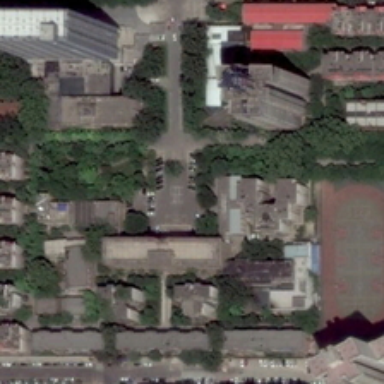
Many trees are planted in the school .